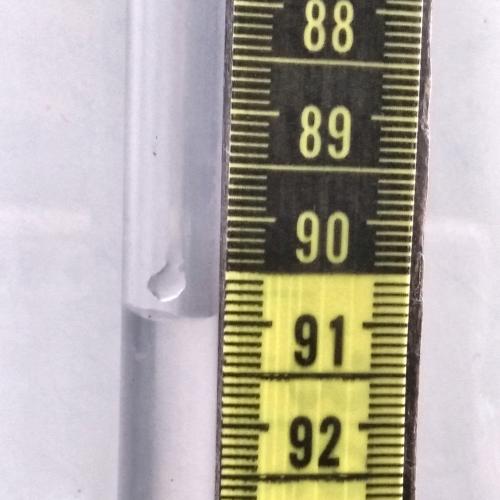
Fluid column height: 90.9 cm